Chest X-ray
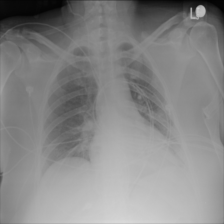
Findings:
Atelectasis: negative
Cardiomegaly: negative
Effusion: negative
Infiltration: negative
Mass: negative
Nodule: negative
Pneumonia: negative
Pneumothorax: negative
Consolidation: negative
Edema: negative
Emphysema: negative
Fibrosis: negative
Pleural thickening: negative
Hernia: negative